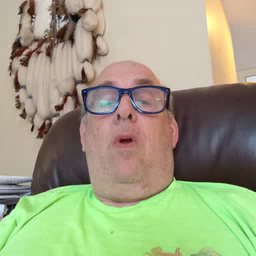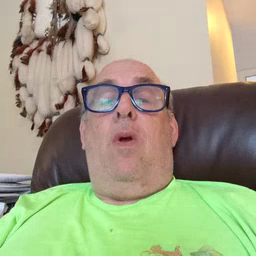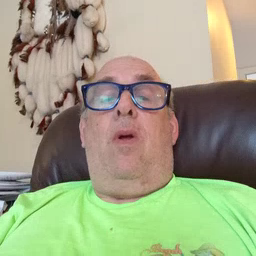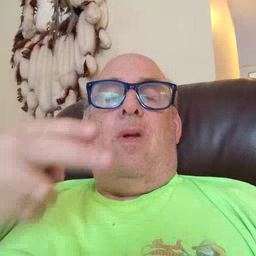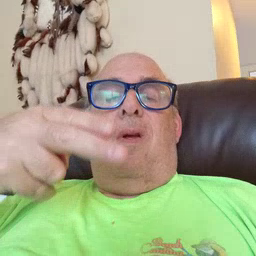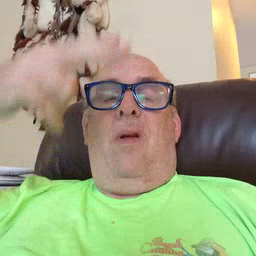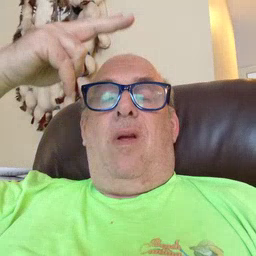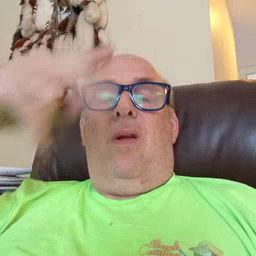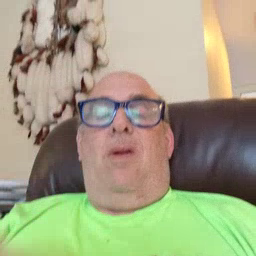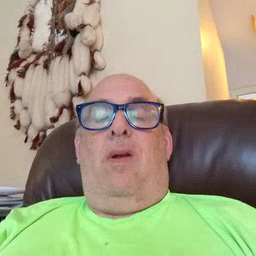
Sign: high